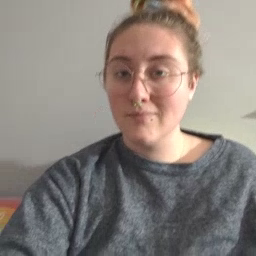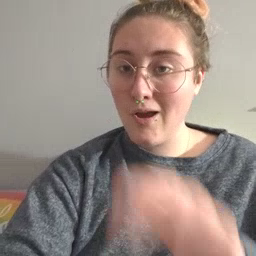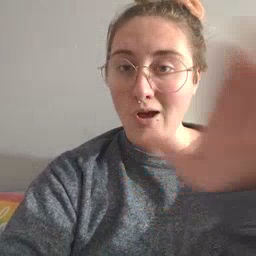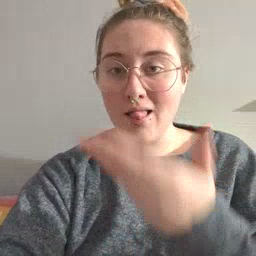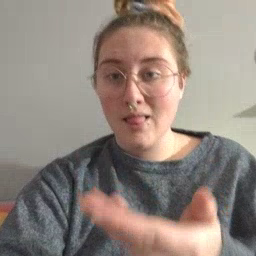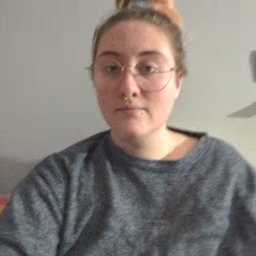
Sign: all